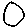
Label: circle